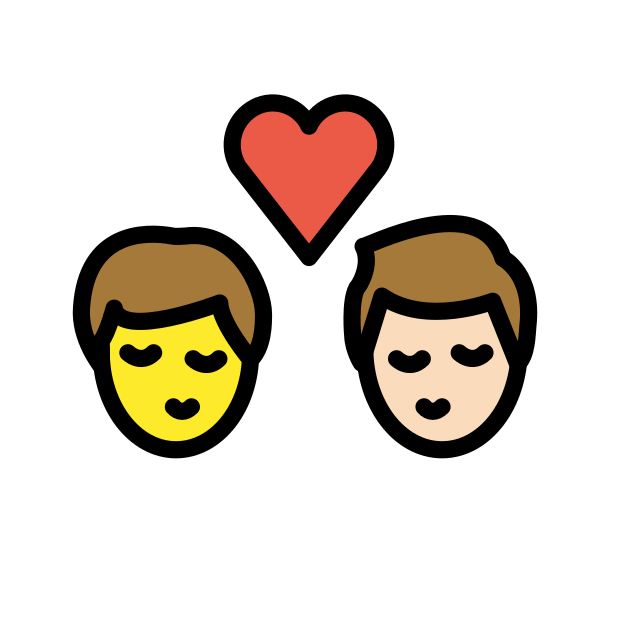
kiss: man, man, medium-light skin tone, light skin tone